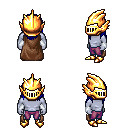
a pixel art fantasy rpg character, male body template, dark elf, purple skin, brown cape, magenta pants, blue long hairstyle, gold helm, white cloth bracers, gold boots, four views (front, back, left, right), 2x2 character sprite sheet, small pixel art, hard edges, no anti-aliasing